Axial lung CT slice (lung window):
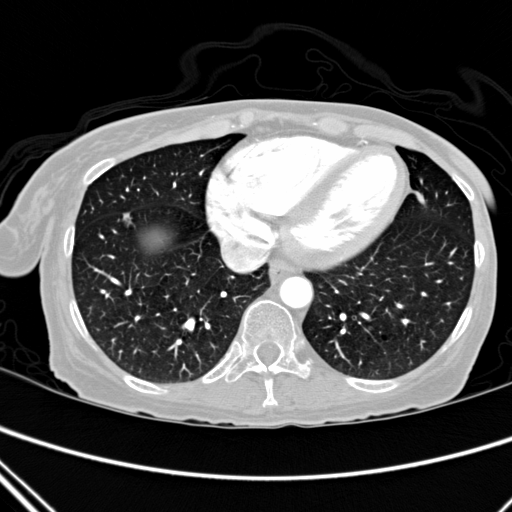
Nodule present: no